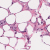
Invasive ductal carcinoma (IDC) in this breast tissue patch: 0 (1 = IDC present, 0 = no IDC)